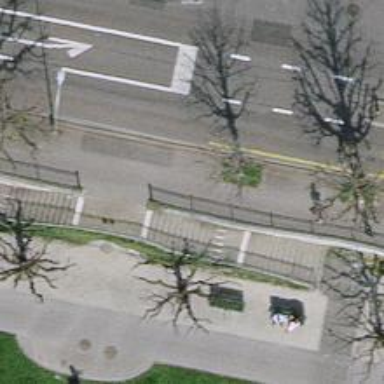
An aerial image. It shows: Set of steps on the road.